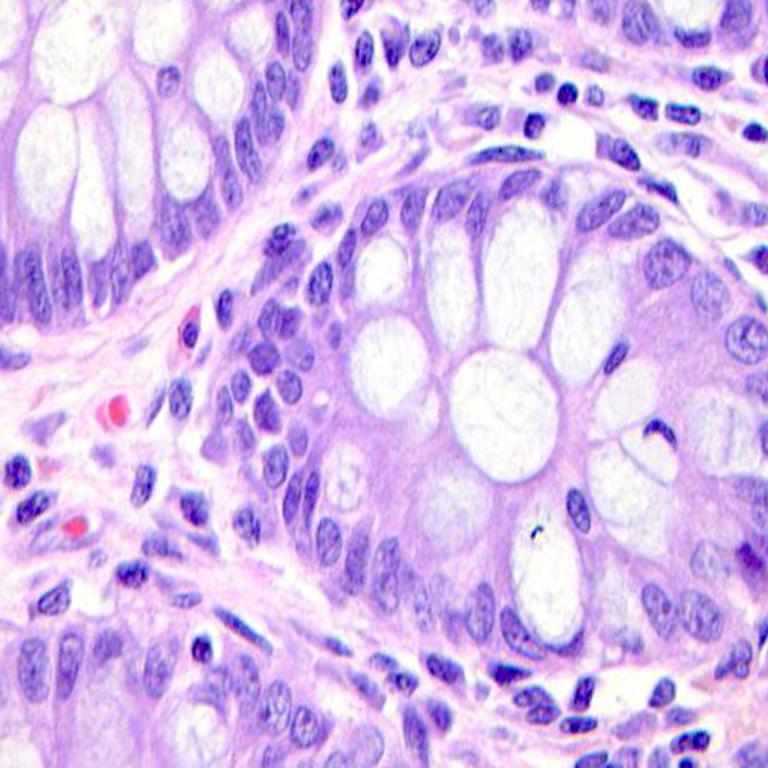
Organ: colon
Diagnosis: benign